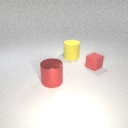
large red metal cylinder in front of large yellow rubber cylinder